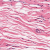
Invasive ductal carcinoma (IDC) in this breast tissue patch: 0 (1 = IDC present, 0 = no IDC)